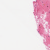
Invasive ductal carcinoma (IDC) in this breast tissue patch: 0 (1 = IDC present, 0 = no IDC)